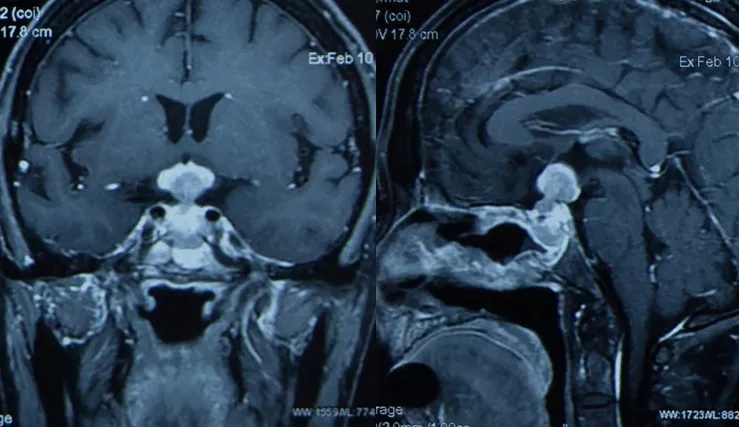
Pituitary MRI at two months from the beginning of chemotherapy demonstrated the tumor (size of about 2 x 1.5 x 3.2 cm) was larger than before without cavernous sinus involving in Case 2.
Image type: radiology (mri)